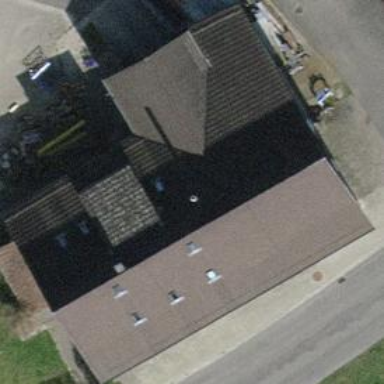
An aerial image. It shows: Farm building.